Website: macys
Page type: billing-address
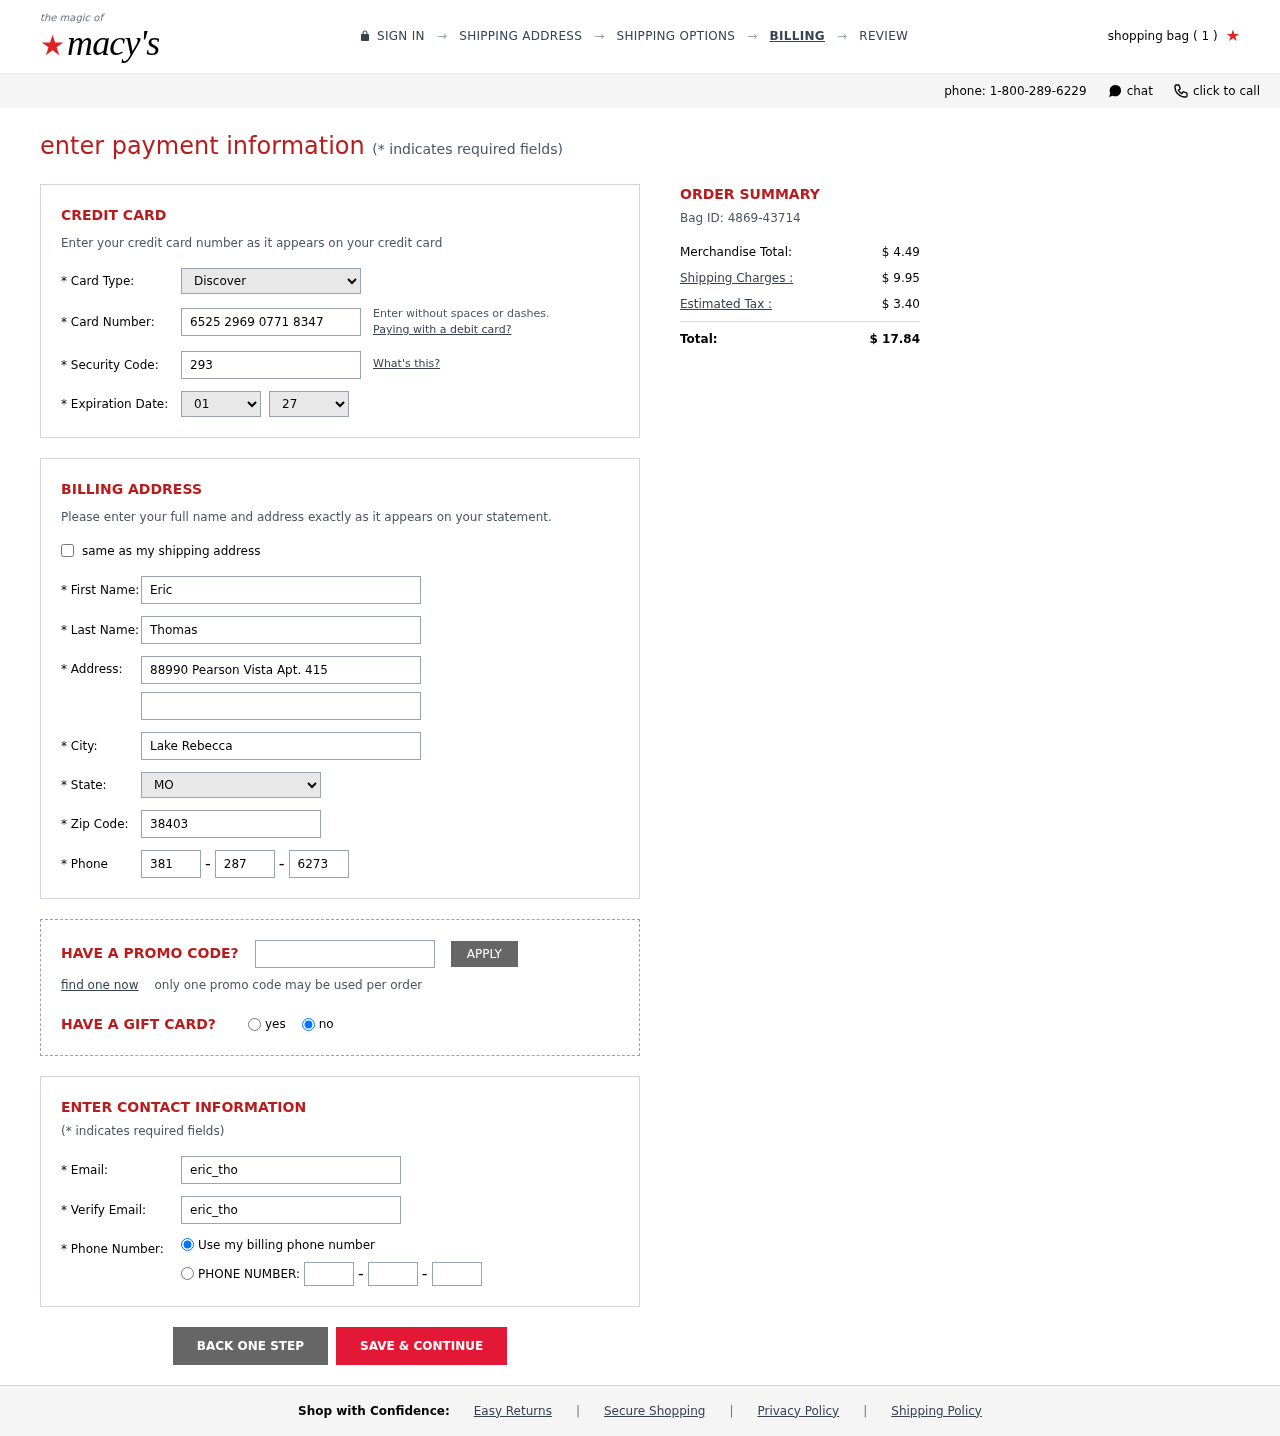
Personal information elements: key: PII_CARD_CVV
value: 293
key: PII_CARD_EXPIRY_MONTH
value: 01
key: PII_CARD_EXPIRY_YEAR
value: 27
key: PII_CARD_NUMBER
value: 6525 2969 0771 8347
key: PII_CARD_TYPE
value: Discover
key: PII_CITY
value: Lake Rebecca
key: PII_EMAIL
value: eric_thomas@yahoo.com
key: PII_FIRSTNAME
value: Eric
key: PII_LASTNAME
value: Thomas
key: PII_PHONE_AREA
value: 381
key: PII_PHONE_PREFIX
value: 287
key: PII_PHONE_SUFFIX
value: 6273
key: PII_POSTCODE
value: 38403
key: PII_STATE_ABBR
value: MO
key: PII_STREET
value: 88990 Pearson Vista Apt. 415
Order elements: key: ORDER_NUM_ITEMS
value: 1
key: ORDER_ID
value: Bag ID: 4869-43714
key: ORDER_SUBTOTAL
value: $ 4.49
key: ORDER_SHIPPING_COST
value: $ 9.95
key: ORDER_TAX
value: $ 3.40
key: ORDER_TOTAL
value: $ 17.84